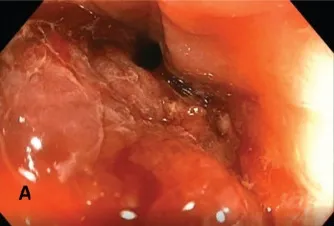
Representative images from the colonoscopy. (a): Circumferential rectal mass approximately 70% obstructing with noted inflamed nodular and friable mucosa.
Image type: endoscopy (gi_endoscopy)